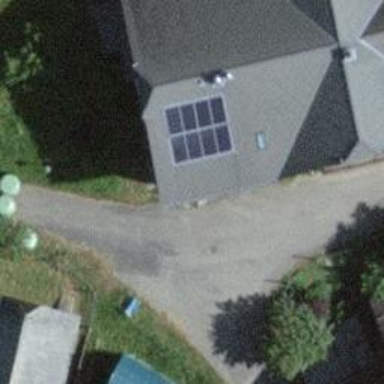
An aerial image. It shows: Solar power generator utilizing photovoltaic technology with solar photovoltaic panels.